Field crop: maize
Growth stage: 2
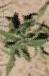
Species: atriplex